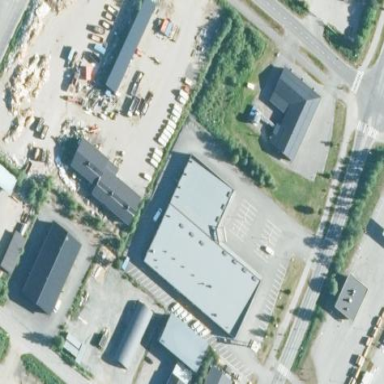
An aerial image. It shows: Retail building.